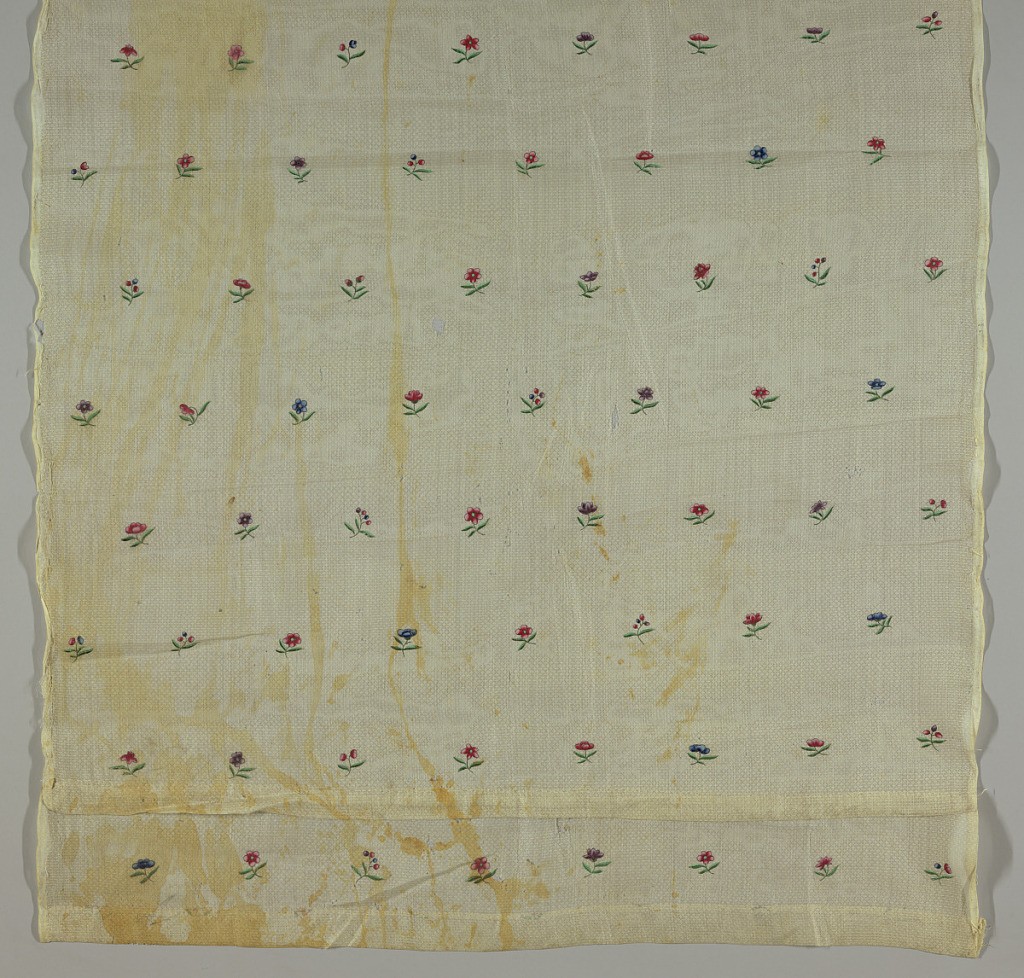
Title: Fragment
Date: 18th century
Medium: silk; vegetable fiber Technique: painted and printed on gauze weave
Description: Sheer scarf of fancy gauze weave; white with tiny all-over painted flowers; warp of some vegetable fibre-weft of silk. One tuck near hem.